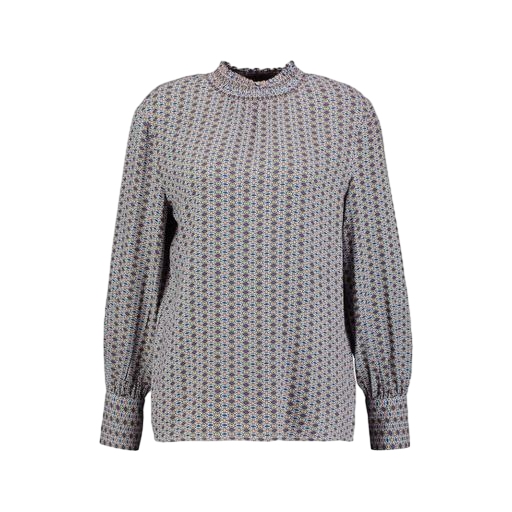
multicolor women's tieneck blouse, multicolor vero moda rust high neck blouse, high-neck blouse, white background